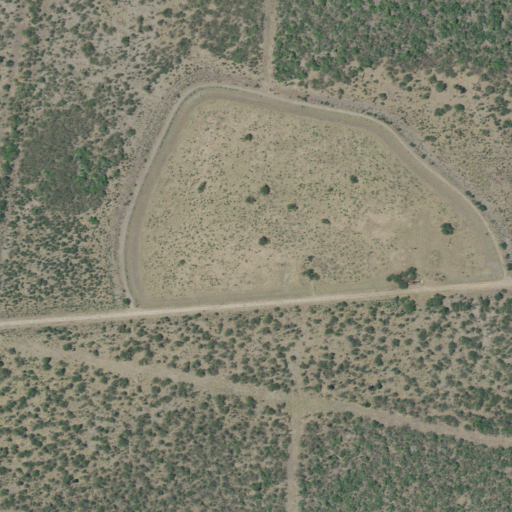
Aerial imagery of plain(s) in Texas named Kaiser Flat containing shrub, herbaceous wetlands, woody wetlands, pasture, and mixed forest